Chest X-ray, AP view. Patient: 7 years old, sex F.
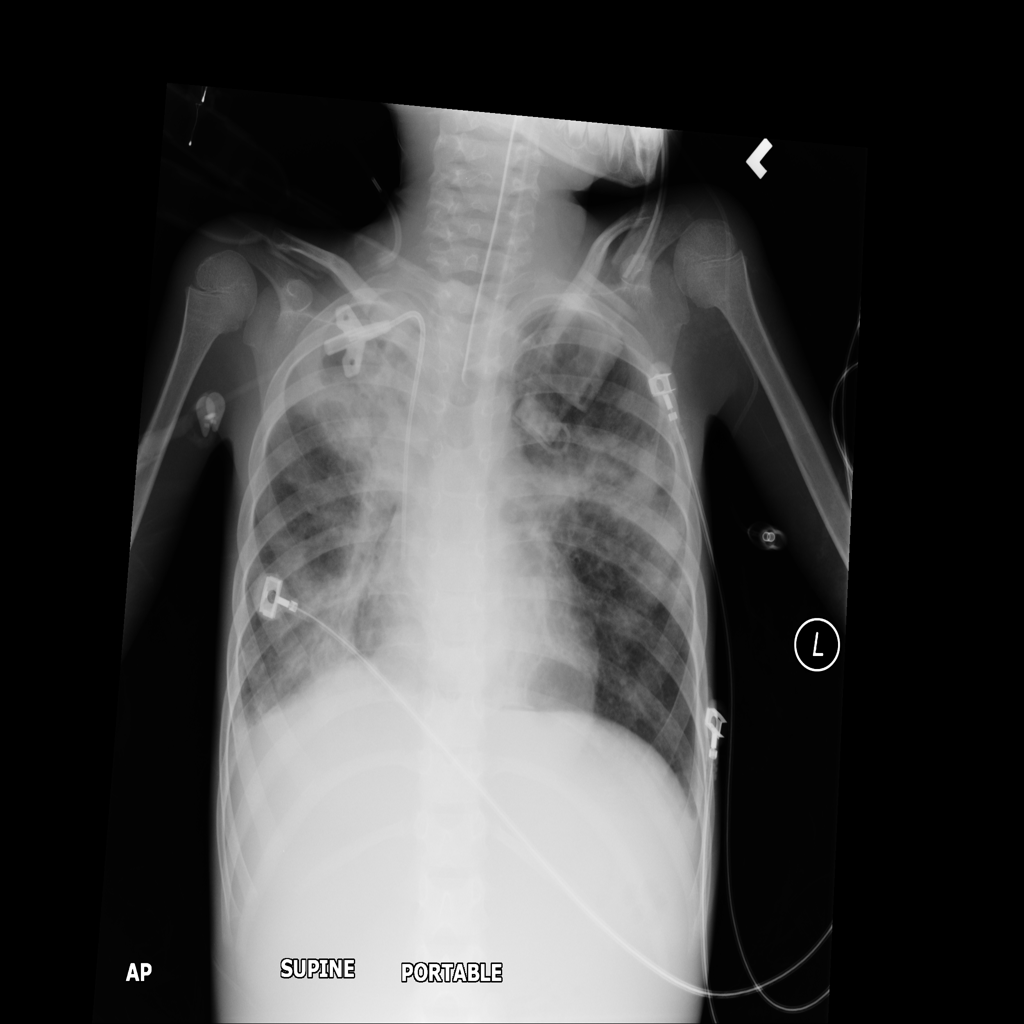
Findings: Consolidation, Infiltration